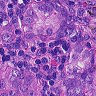
Metastatic tissue present: yes